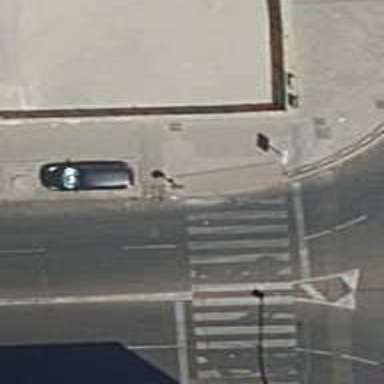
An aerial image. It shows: Uncontrolled crossing on the road.